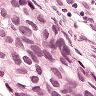
Metastatic tissue present: yes